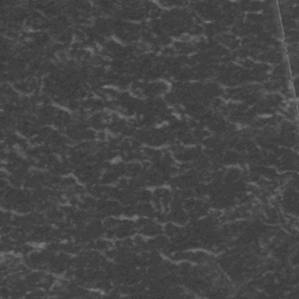
Label: frost